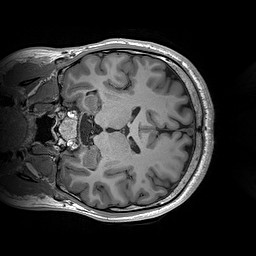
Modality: T1w
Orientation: coronal
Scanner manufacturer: siemens
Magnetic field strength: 3 T
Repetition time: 2.2 s
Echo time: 0.00244 s